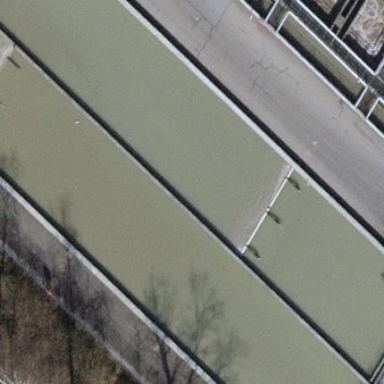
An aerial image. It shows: View of wastewater plant.